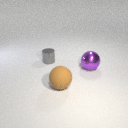
large purple metal sphere to the right of small gray metal cylinder